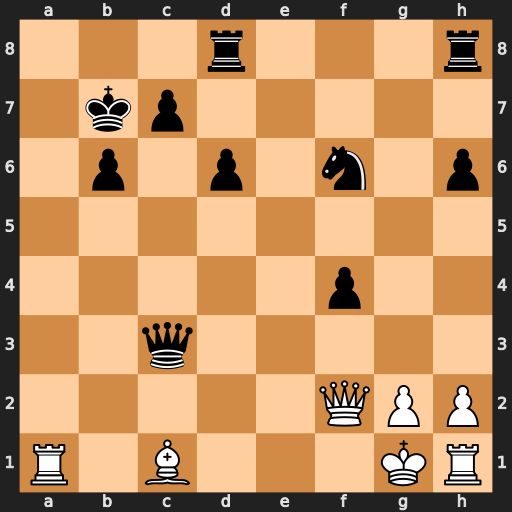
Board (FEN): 3r3r/1kp5/1p1p1n1p/8/5p2/2q5/5QPP/R1B3KR
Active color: w
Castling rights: -
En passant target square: -
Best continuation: Bb2 Qc6 Bxf6